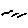
Label: bird